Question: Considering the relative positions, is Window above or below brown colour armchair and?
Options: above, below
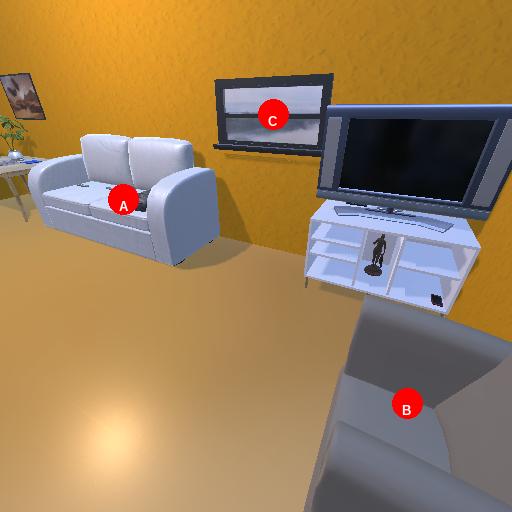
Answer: above